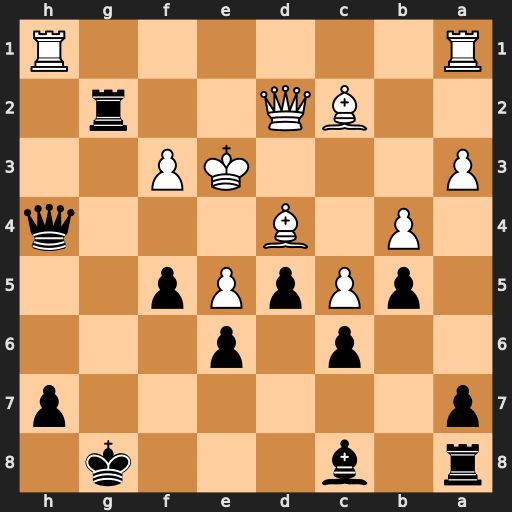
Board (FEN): r1b3k1/p6p/2p1p3/1pPpPp2/1P1B3q/P3KP2/2BQ2r1/R6R
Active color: b
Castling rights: -
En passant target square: -
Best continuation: Qg5+ f4 Qg3#